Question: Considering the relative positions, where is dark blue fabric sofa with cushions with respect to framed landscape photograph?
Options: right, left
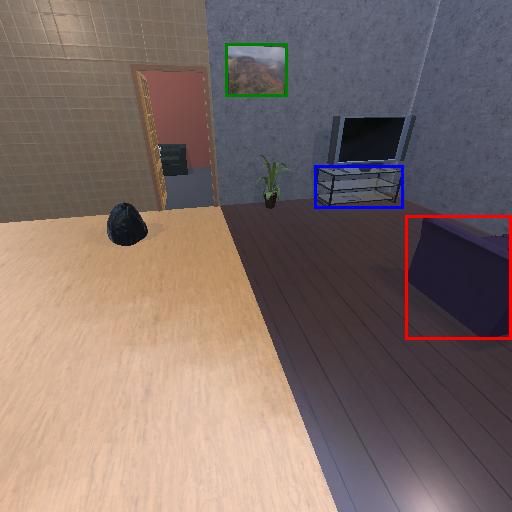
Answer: right